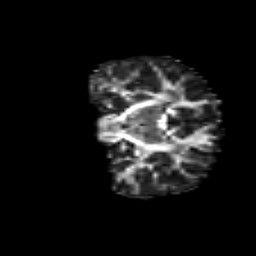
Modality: FA
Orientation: coronal
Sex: male
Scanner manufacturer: siemens
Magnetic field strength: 3 T
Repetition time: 5 s
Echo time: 0.071 s